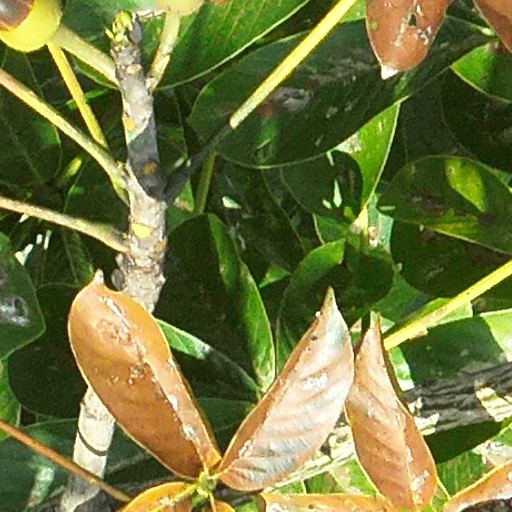
Species: Pseudobombax septenatum
GBIF accepted scientific name: Pseudobombax septenatum
Crown area (m\u00b2): 174.594